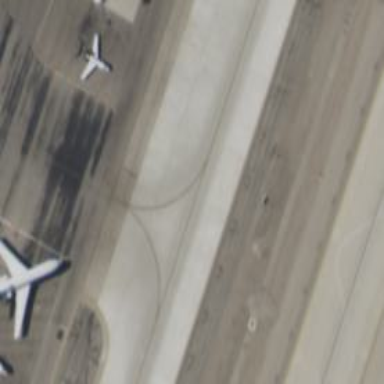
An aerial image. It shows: Image of taxiway at airport.